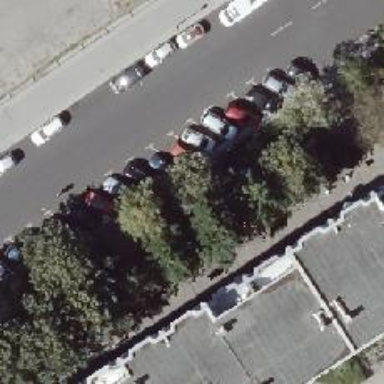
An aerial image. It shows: Avenue lined with broadleaved deciduous trees.